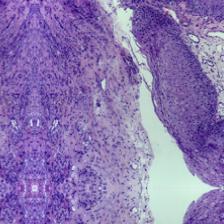
Diagnosis: Normal